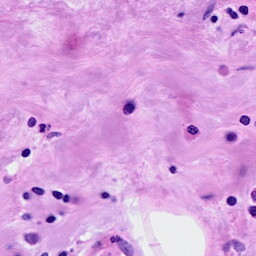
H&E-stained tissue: Breast